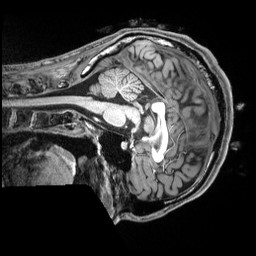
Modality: T1w
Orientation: sagittal
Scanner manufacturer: siemens
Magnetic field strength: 3 T
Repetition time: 2.5 s
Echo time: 0.00343 s